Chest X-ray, AP view. Patient: 67 years old, sex M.
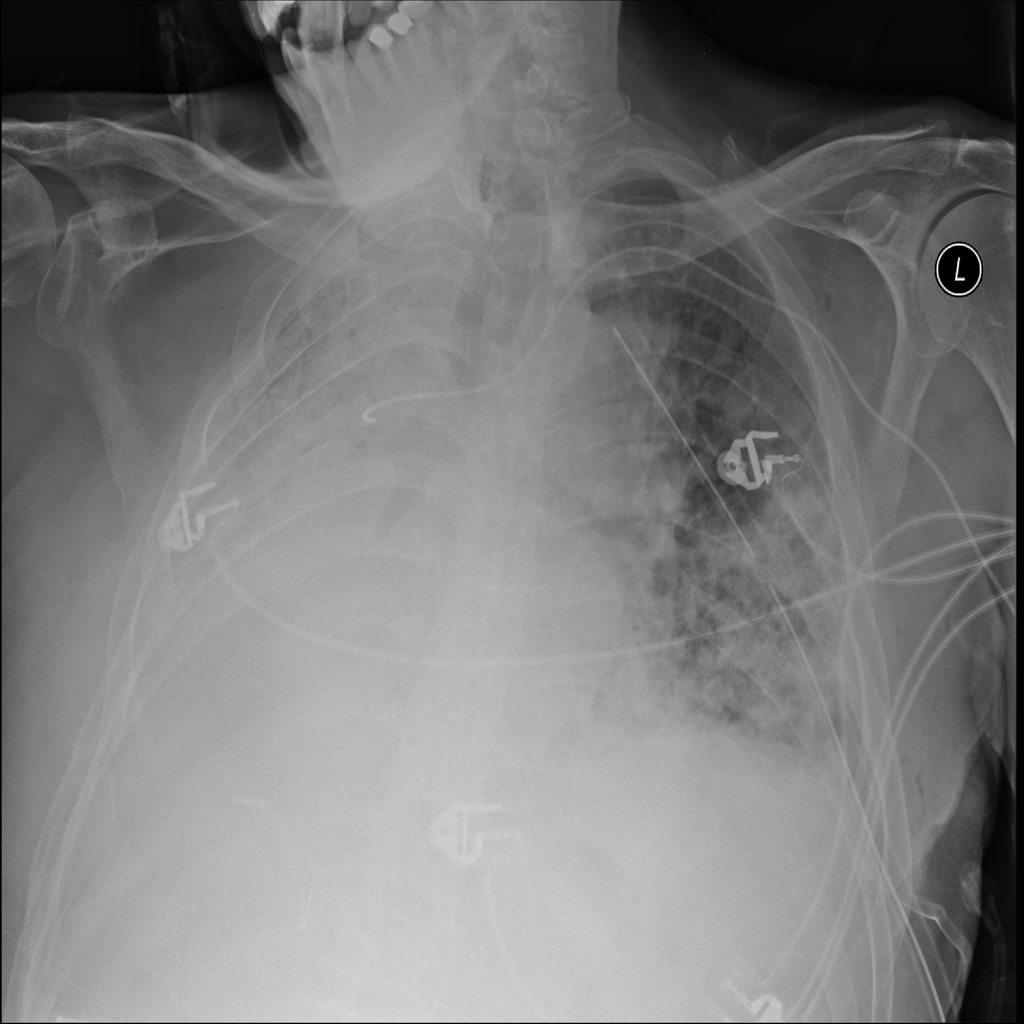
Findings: Infiltration